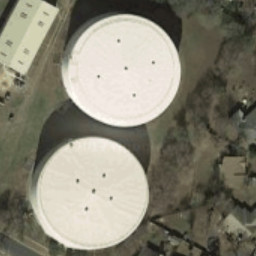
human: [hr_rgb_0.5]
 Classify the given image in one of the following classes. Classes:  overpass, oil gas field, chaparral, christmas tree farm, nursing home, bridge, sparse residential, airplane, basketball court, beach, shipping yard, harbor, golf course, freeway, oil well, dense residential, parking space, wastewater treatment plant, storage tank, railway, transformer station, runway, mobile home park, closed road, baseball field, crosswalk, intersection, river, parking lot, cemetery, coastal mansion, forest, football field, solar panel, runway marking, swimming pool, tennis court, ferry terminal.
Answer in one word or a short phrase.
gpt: storage tank